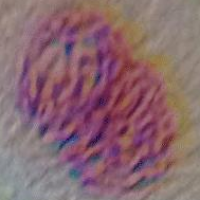
Label: prophase